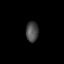
Tissue: lung
Cell type: T cells
Senescence score: 0.1679
Nuclear area (px): 243
Mean DAPI intensity: 74.691